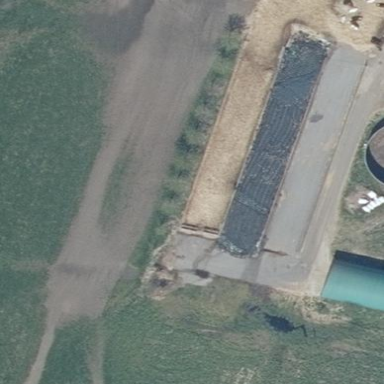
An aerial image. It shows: Bunker silo.